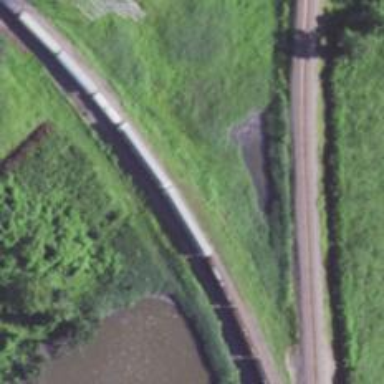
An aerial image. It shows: Abandoned railway.